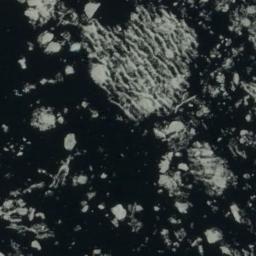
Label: sea_ice